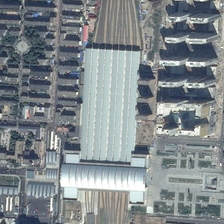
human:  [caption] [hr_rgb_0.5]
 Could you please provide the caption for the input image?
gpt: the house with a white roof is a railway station .

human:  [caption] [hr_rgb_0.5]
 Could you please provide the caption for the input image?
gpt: near the train station are some residential areas .

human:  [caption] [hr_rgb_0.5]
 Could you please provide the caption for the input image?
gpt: the house with a white roof is a railway station .

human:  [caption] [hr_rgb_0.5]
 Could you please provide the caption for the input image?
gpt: near the train station are some residential areas .

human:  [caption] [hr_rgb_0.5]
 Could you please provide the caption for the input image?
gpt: the house with a white roof is a railway station .